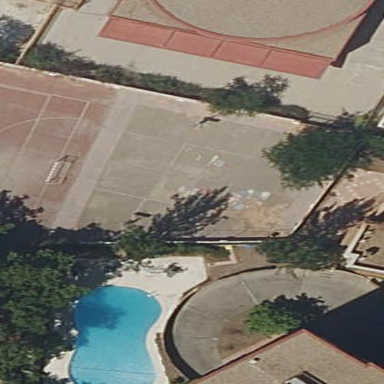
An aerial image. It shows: Basketball court located in leisure land pitch.